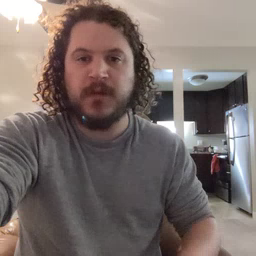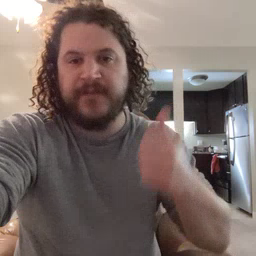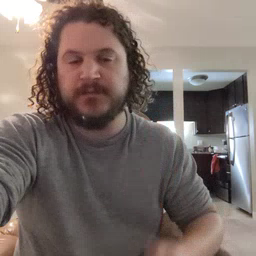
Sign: every